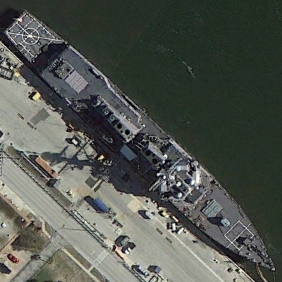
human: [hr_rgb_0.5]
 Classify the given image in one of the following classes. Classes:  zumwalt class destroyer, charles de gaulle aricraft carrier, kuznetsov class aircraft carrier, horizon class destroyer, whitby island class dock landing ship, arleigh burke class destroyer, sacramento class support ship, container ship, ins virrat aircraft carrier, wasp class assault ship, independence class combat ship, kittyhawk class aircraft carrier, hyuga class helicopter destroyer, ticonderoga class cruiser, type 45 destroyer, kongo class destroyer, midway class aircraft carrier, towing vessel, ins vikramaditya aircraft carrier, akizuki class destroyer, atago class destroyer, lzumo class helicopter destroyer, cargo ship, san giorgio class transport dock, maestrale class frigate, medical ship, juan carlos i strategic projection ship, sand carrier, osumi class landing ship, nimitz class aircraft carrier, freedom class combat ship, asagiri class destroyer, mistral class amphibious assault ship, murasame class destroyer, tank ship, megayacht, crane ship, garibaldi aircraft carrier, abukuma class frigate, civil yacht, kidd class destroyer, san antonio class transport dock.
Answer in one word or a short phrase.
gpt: Arleigh Burke class destroyer